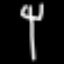
Label: fork